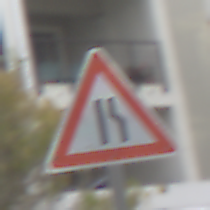
Verkehrszeichen: EinseitigVerengteFahrbahnRechts
Umgebung: Outdoor, Urban
Tageszeit: Midday
Wetter: Overcast
Licht: Natural
Jahreszeit: NotSpecified
Kontrast: LowContrast